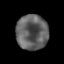
Tissue: prostate
Cell type: T cells
Senescence score: 0.3546
Nuclear area (px): 1100
Mean DAPI intensity: 95.931